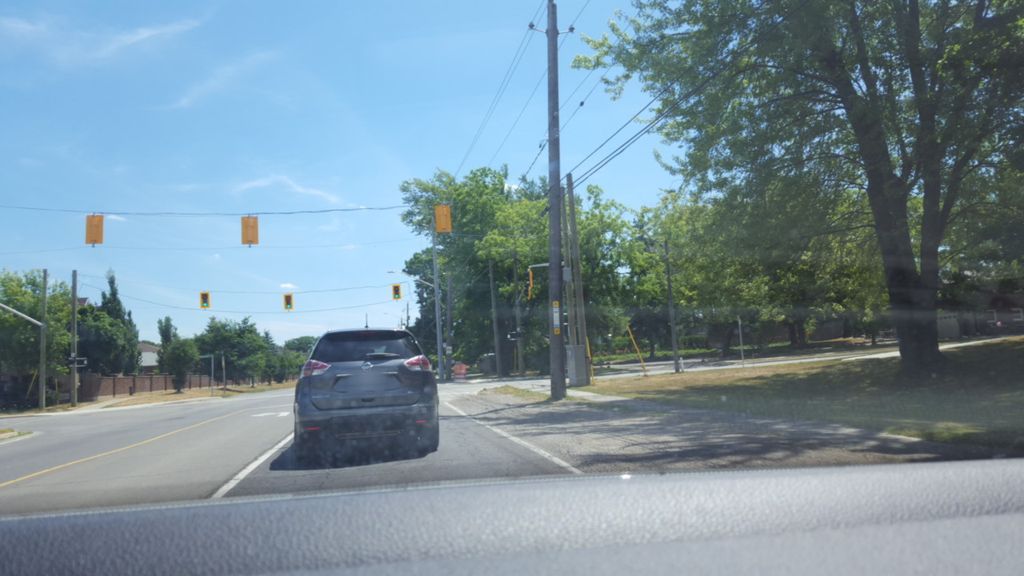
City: hamilton